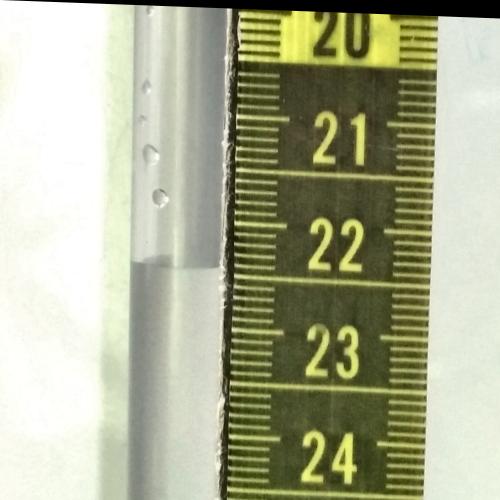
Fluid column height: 22.4 cm